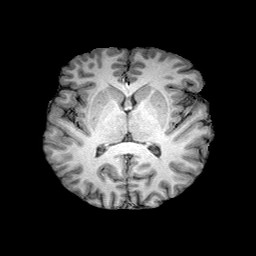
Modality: T1w
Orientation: coronal
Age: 24
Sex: male
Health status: healthy